Question: I'm a second year Electrical & Computer Engineering student at the UWI.
I am currently learning the PIC 16F877 Microcontroller and its programming in mainly ASM (with little C) and am confused regarding symbols in its instruction set. Now I understand that instructions may follow varying formats (depending on number of operands, word-size of instruction), however I cannot seem to figure out what the (highlighted) symbols are referring to (yes I understand it's the MSB and LSB of the word, just that I don't know why they're labelled in the way they are, or what they mean)
Section 5 -Table 5-1: Mid-Range MCU Instruction Set, PIC Micro Mid-Range Reference Manual:

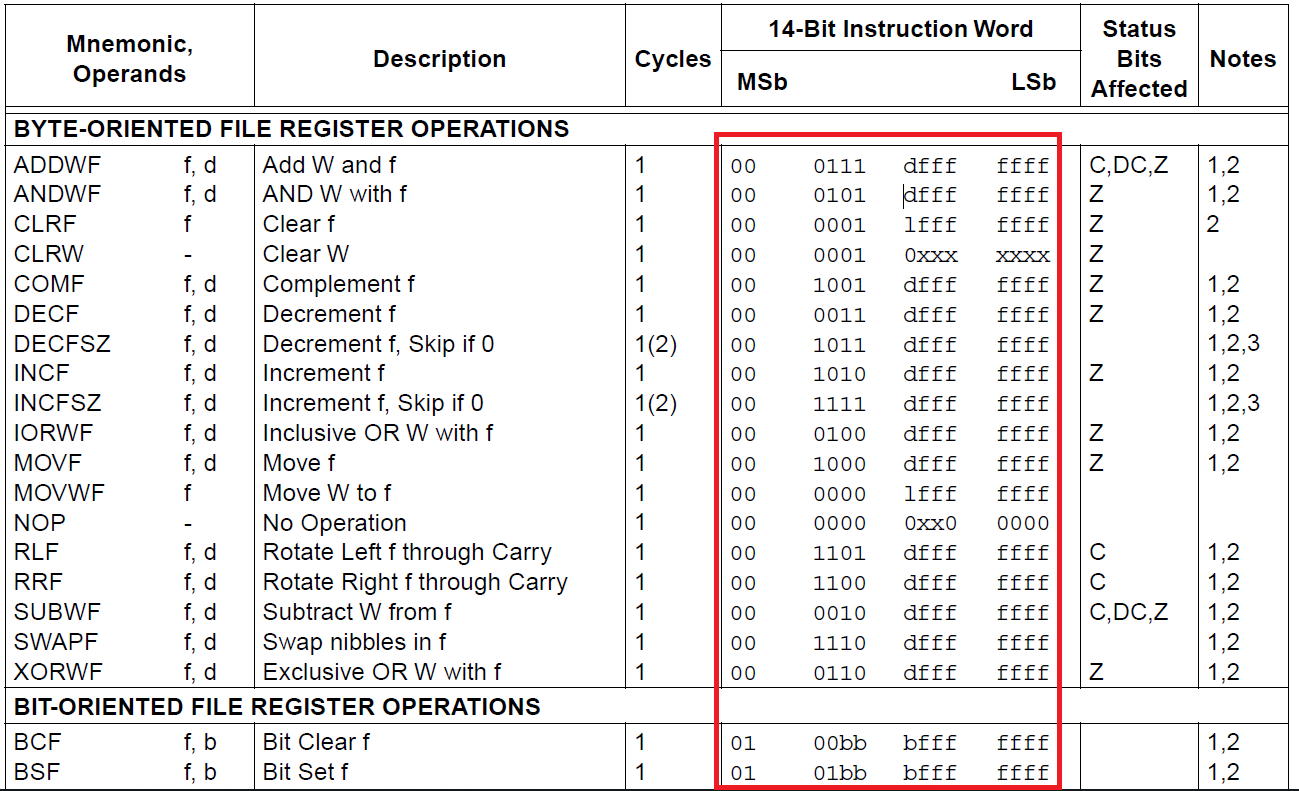
Answer: I'm not familiar with that particular document, but I've used the equivalent document for other families of PIC devices. If you look above the table you have highlighted, you should find a section/table describing the meaning of the various shorthand codes used to describe the instruction set (d, f, etc.).
===============
Edit - someone downvoted this answer, so I looked at the document in question. I was wrong: the answer to the question was not above, it was below.
On the page immediately following the one quoted by the OP, in section 5.2, we find figure 5.1 "General Format for Instructions" which explains the meaning of d, f, k, etc.
<URL>